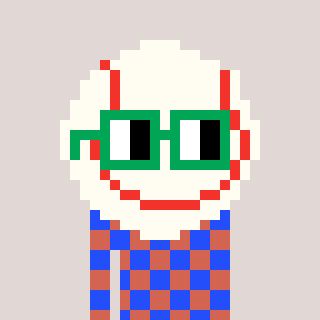
a pixel art character with square green glasses, a baseball ball-shaped head and a peachy-colored body on a warm background